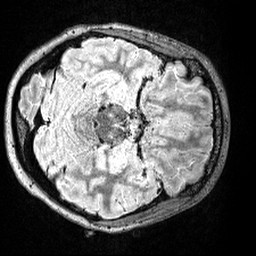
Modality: T2w
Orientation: axial
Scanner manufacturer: siemens
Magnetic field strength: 3 T
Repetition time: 3.2 s
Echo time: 0.566 s